Question: I have already OLE Embedded object Excel Chart. And, when I create this object, i have some problem in project, when I'm resizing window. Using Spy++ I see two process: Excel 7 and Excel 9. Excel 9 contain "trash" in right part, and when I resizing window I can see undefined behaviour.
On the following picture you can see a border, which I want to hide.

How I can hide this border, if I known handle of window?
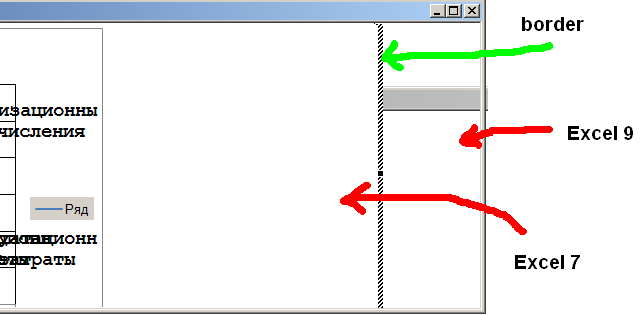
Answer: You might try using <URL>, but I don't know if the effect is going to be what you are looking for.
'''
SetWindowLong(win_handle, GWL_STYLE, GetWindowLong(win_handle, GWL_EXSTYLE) | WS_EX_TOPMOST);
ShowWindow(win_handle, SW_SHOW);
'''